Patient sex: M
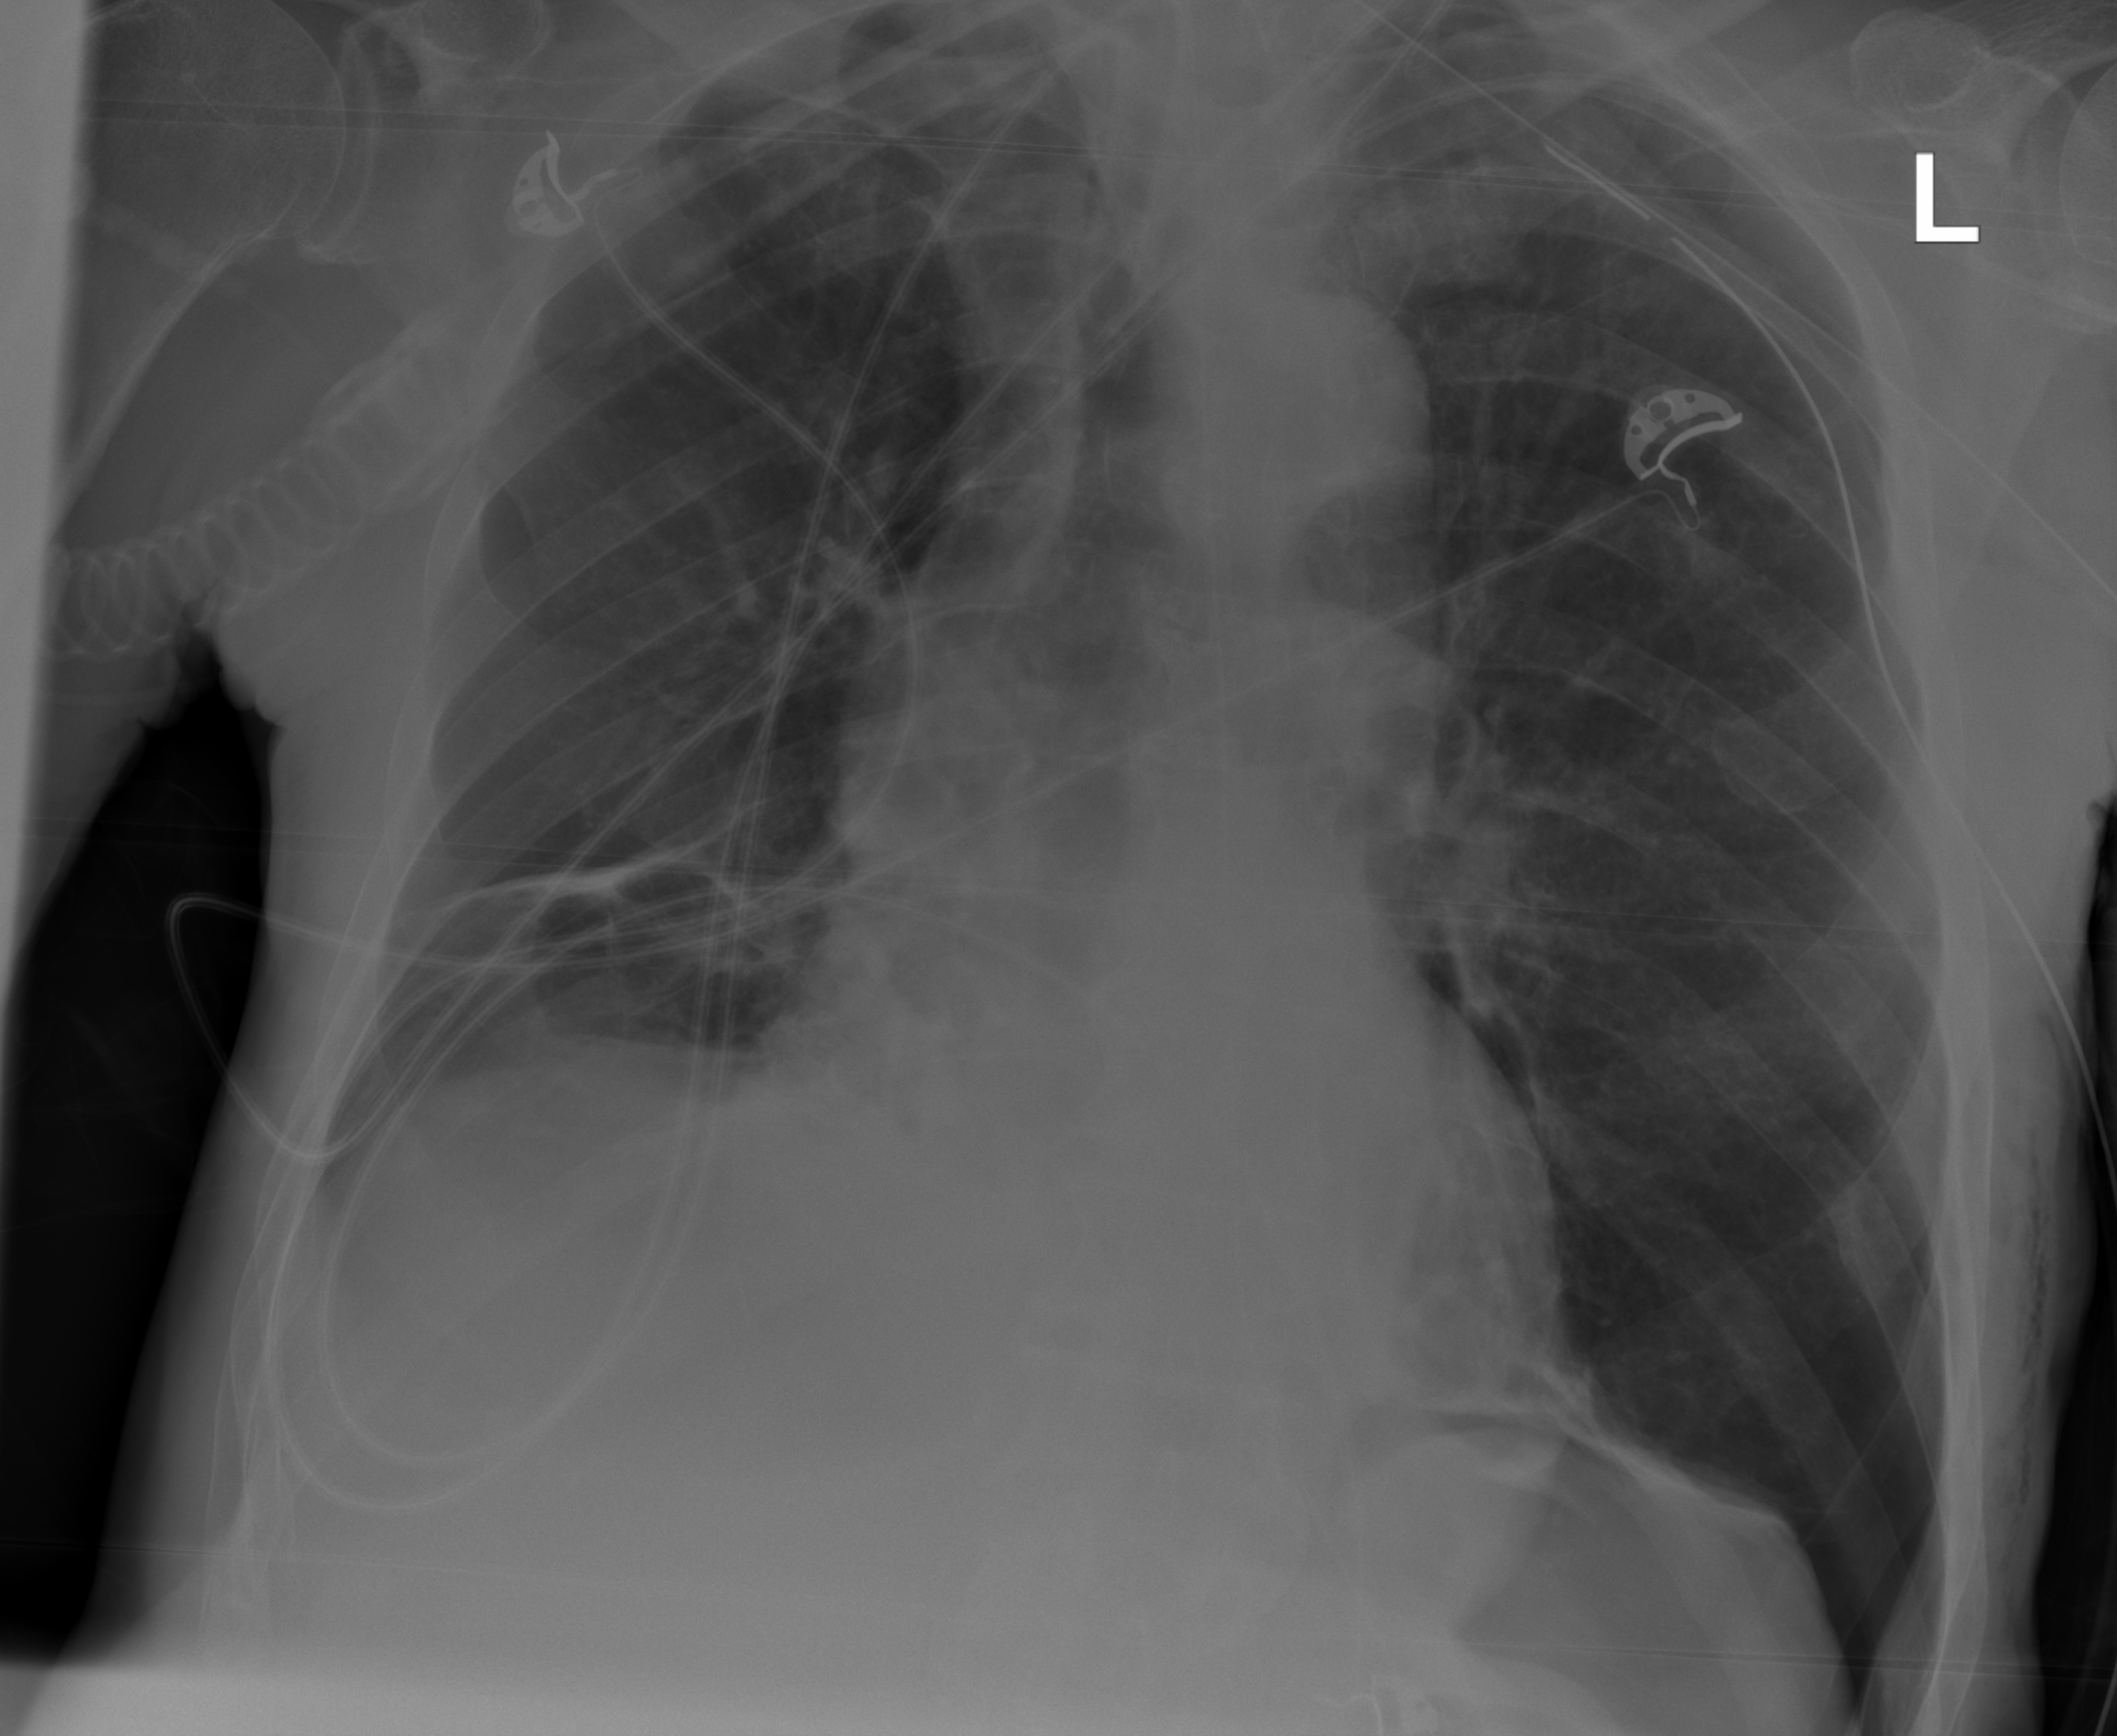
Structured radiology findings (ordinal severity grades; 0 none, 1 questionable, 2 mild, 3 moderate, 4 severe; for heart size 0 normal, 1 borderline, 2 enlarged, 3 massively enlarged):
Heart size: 1
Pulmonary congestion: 0
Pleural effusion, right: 0
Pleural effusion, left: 0
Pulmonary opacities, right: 0
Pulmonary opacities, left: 0
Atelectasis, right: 2
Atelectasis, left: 2